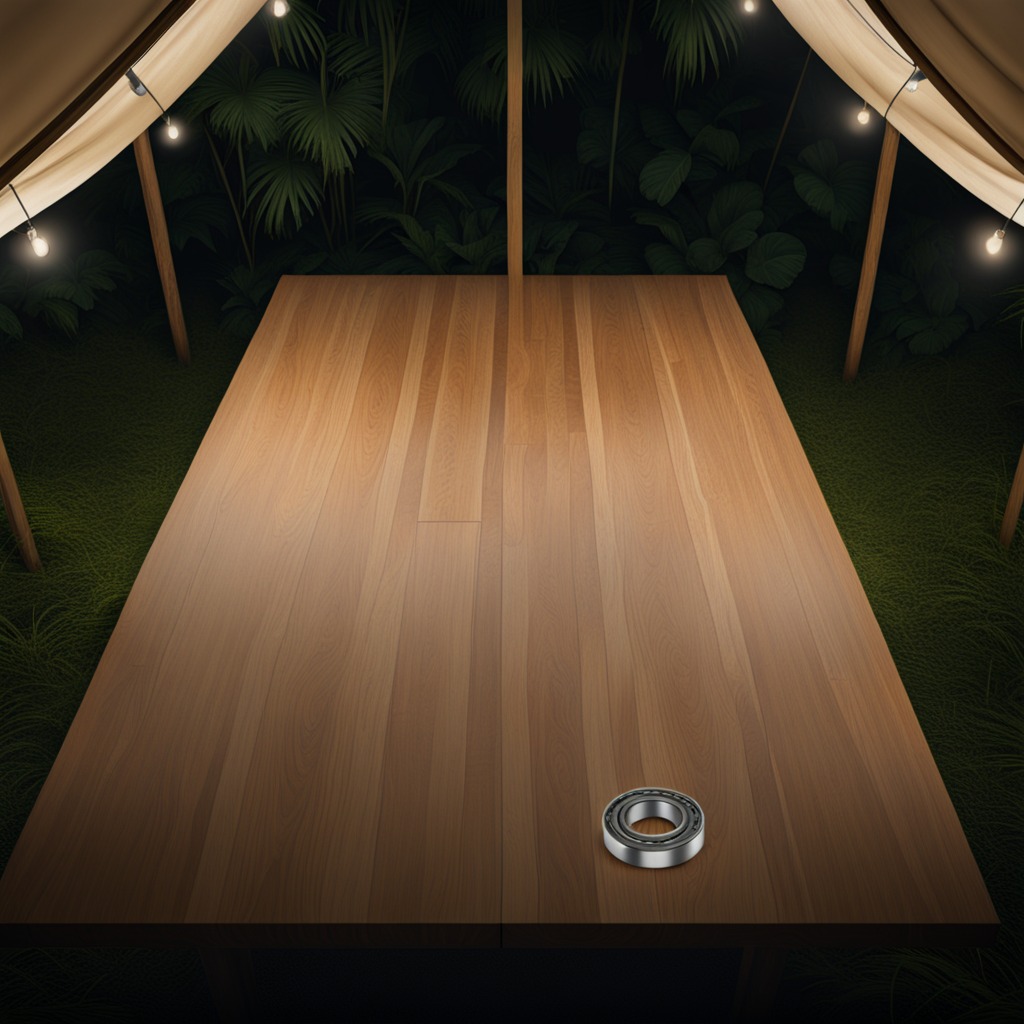
A metal ball bearing lies on the wooden table in the jungle field workshop tent at night.